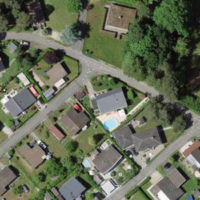
EUNIS habitat code: 53
Species observed at this site:
Fagus sylvatica
Fraxinus excelsior